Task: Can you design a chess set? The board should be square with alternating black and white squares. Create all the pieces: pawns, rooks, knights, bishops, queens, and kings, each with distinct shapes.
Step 1788:
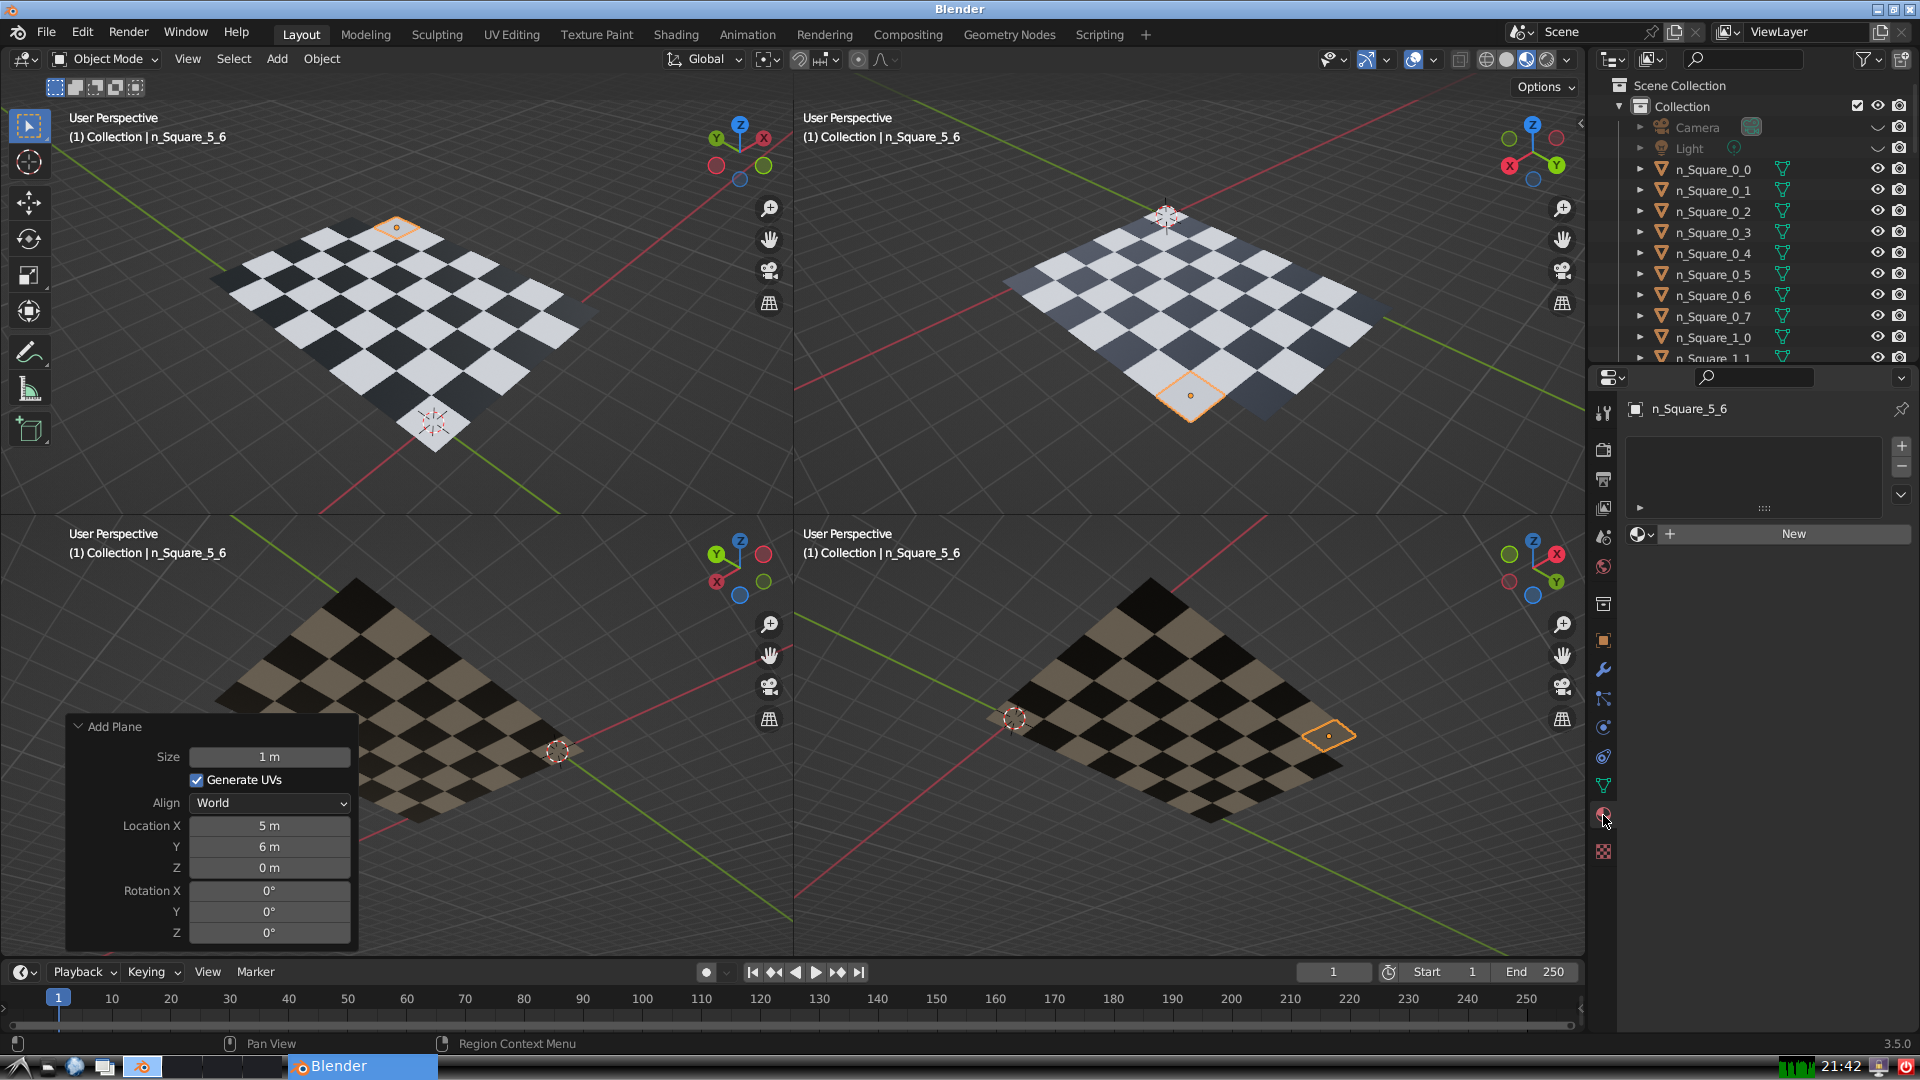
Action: {"mouse_move": [1636, 534]}